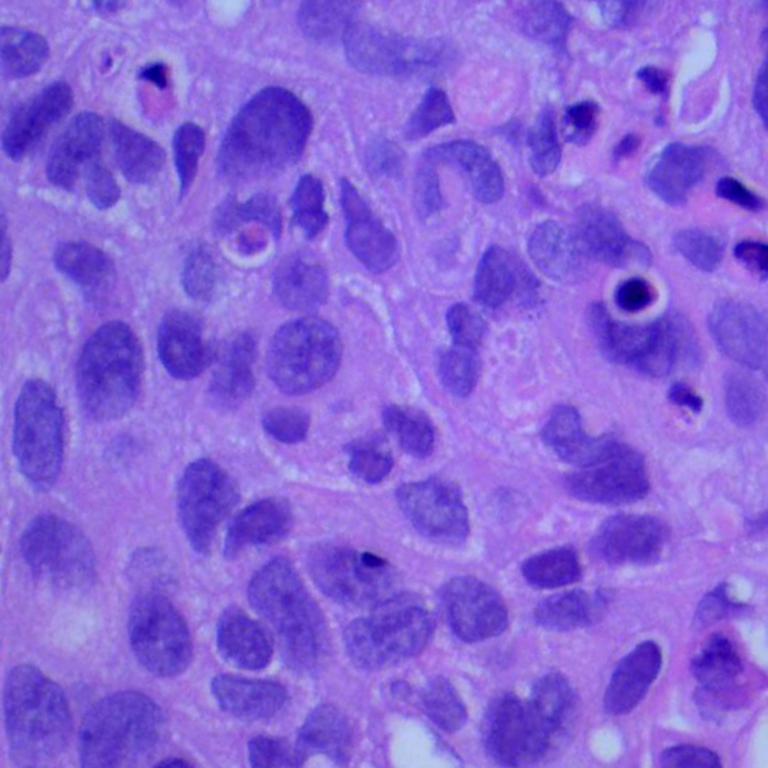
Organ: lung
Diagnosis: squamous carcinomas